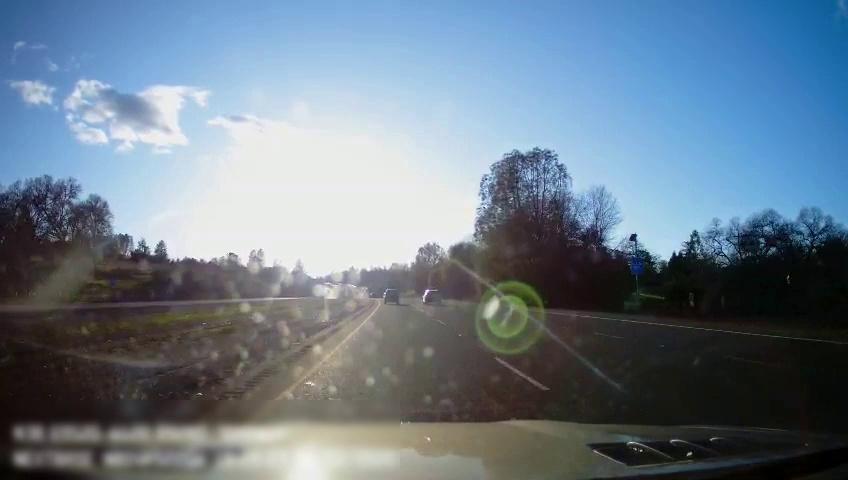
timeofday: Day
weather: Sunny
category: Drivable Space
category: Drivable Space
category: Vehicles | SUV
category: Vehicles | Car
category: Lanes | Current Lane
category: Lanes | Current Lane
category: Lanes | Alternate Lane
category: Lanes | Alternate Lane
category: Traffic | Signs